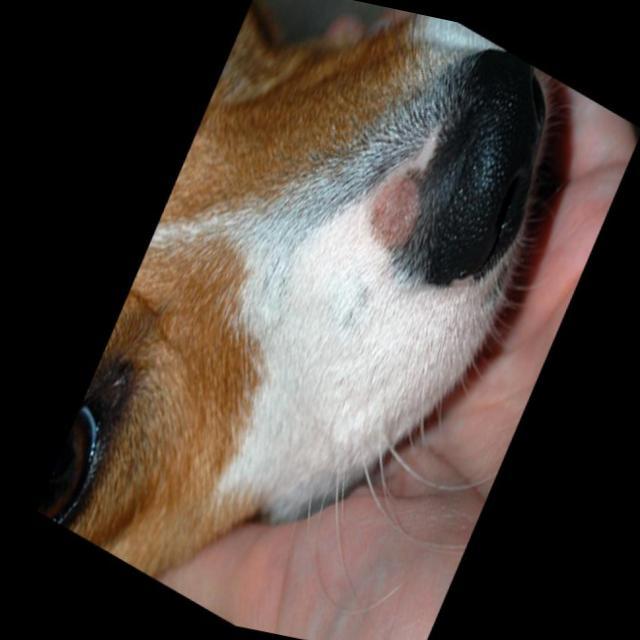
Canine ringworm (Dermatophytosis) — fungal infection caused by Microsporum or Trichophyton. Presents with circular alopecia, scaling, crusting, and broken hairs.